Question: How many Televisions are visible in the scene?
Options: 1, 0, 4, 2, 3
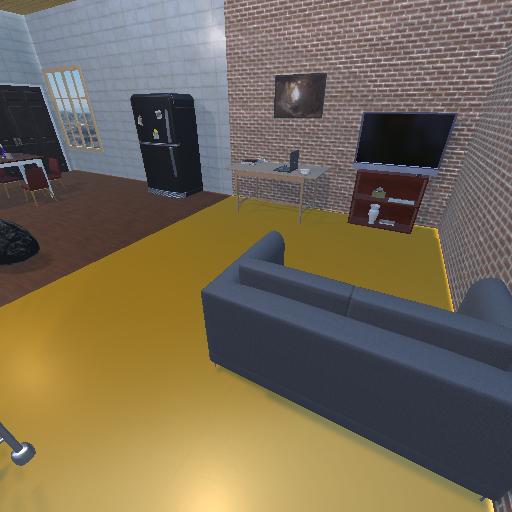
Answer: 1